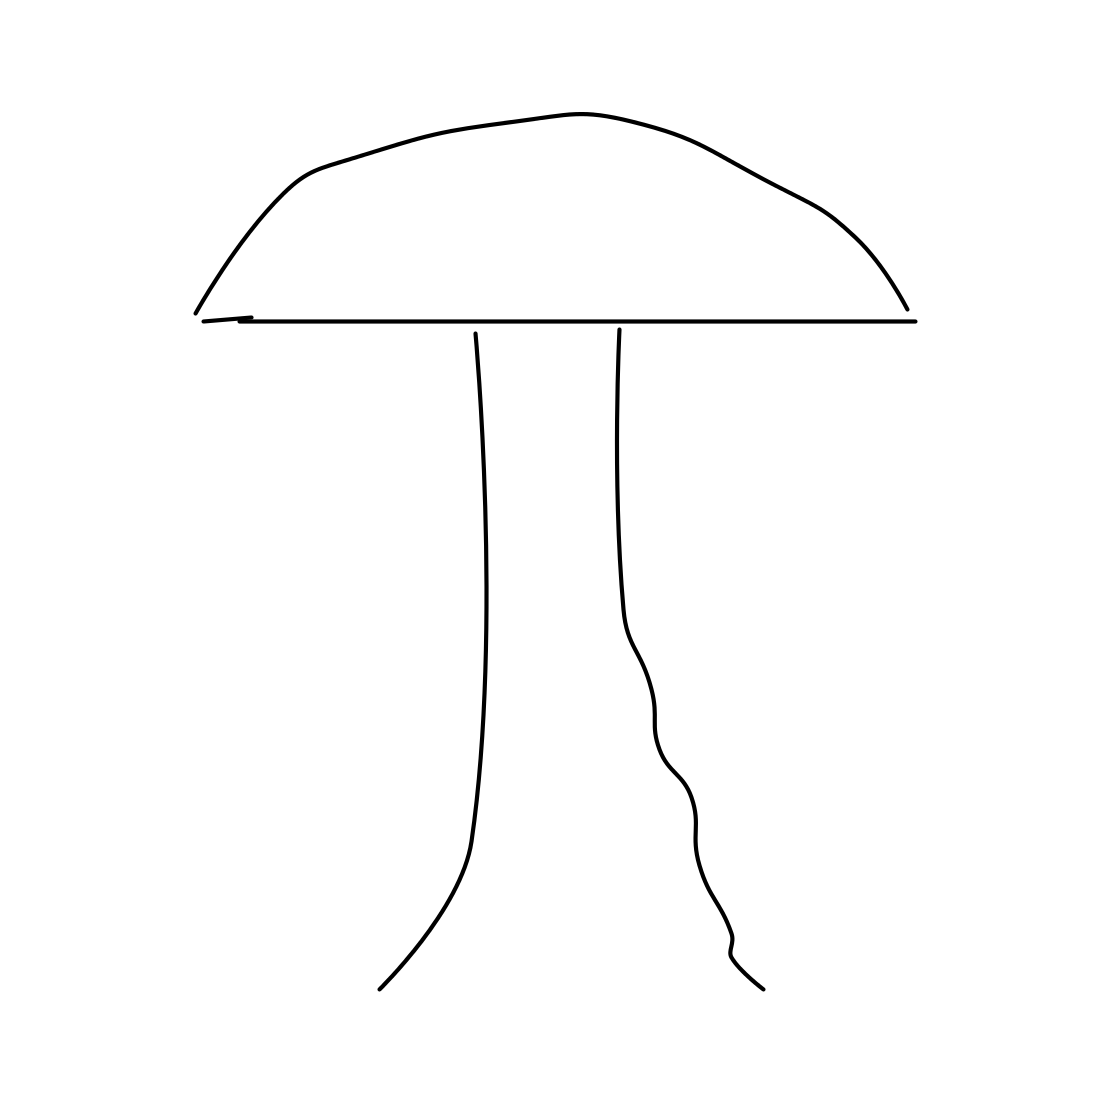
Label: mushroom